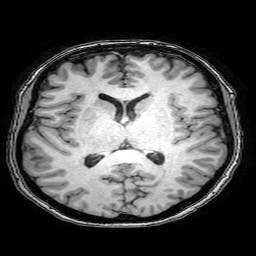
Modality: T1w
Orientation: coronal
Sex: female
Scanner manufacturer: philips
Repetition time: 0.008149 s
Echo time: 0.00373 s